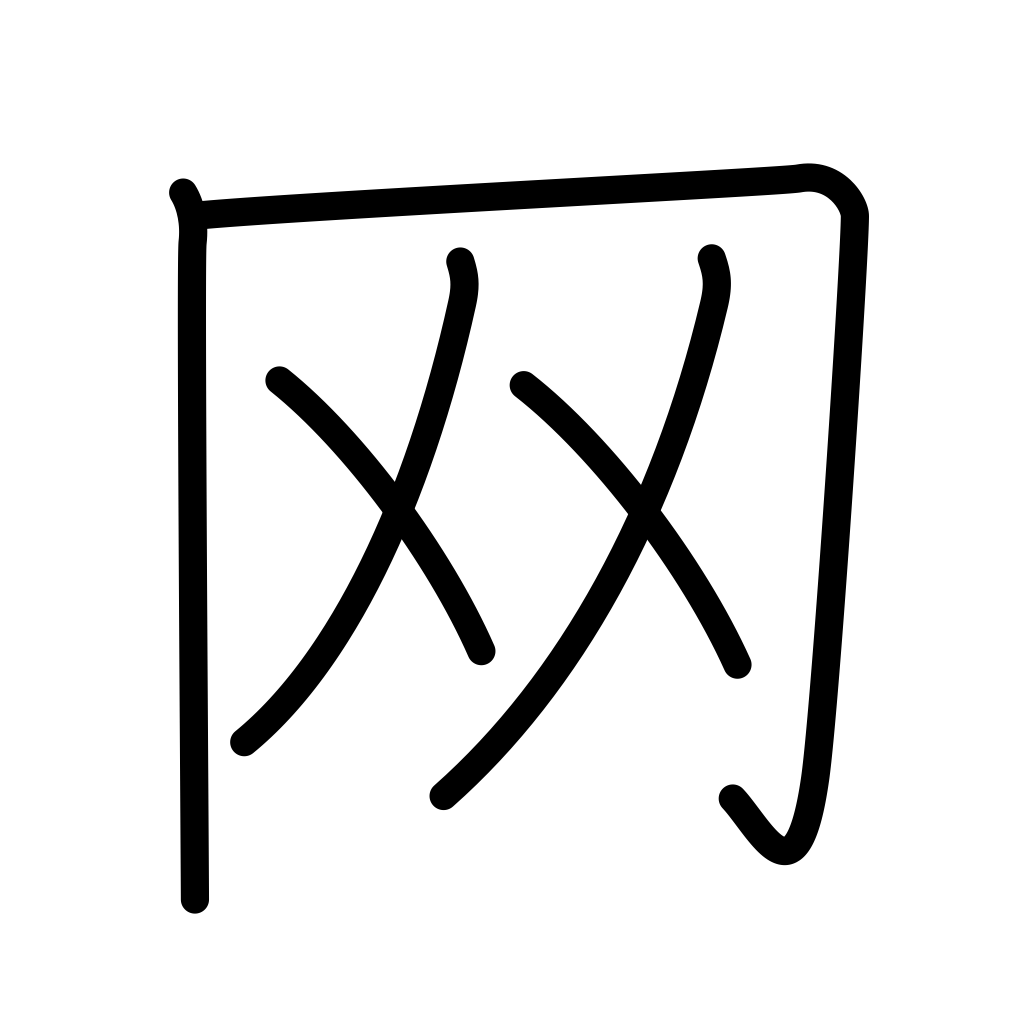
Meaning: net